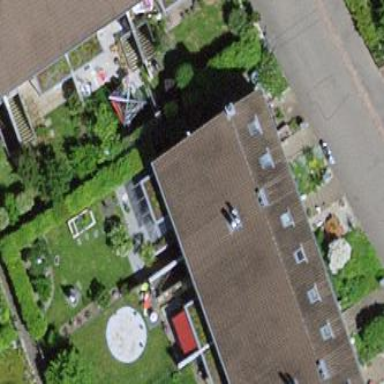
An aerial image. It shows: Simple and straightforward house.